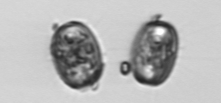
Label: Thalassiosira